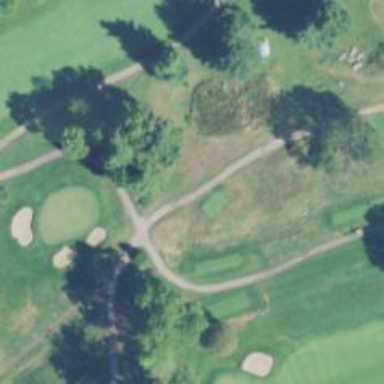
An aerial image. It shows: Pathway for golfing.